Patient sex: M
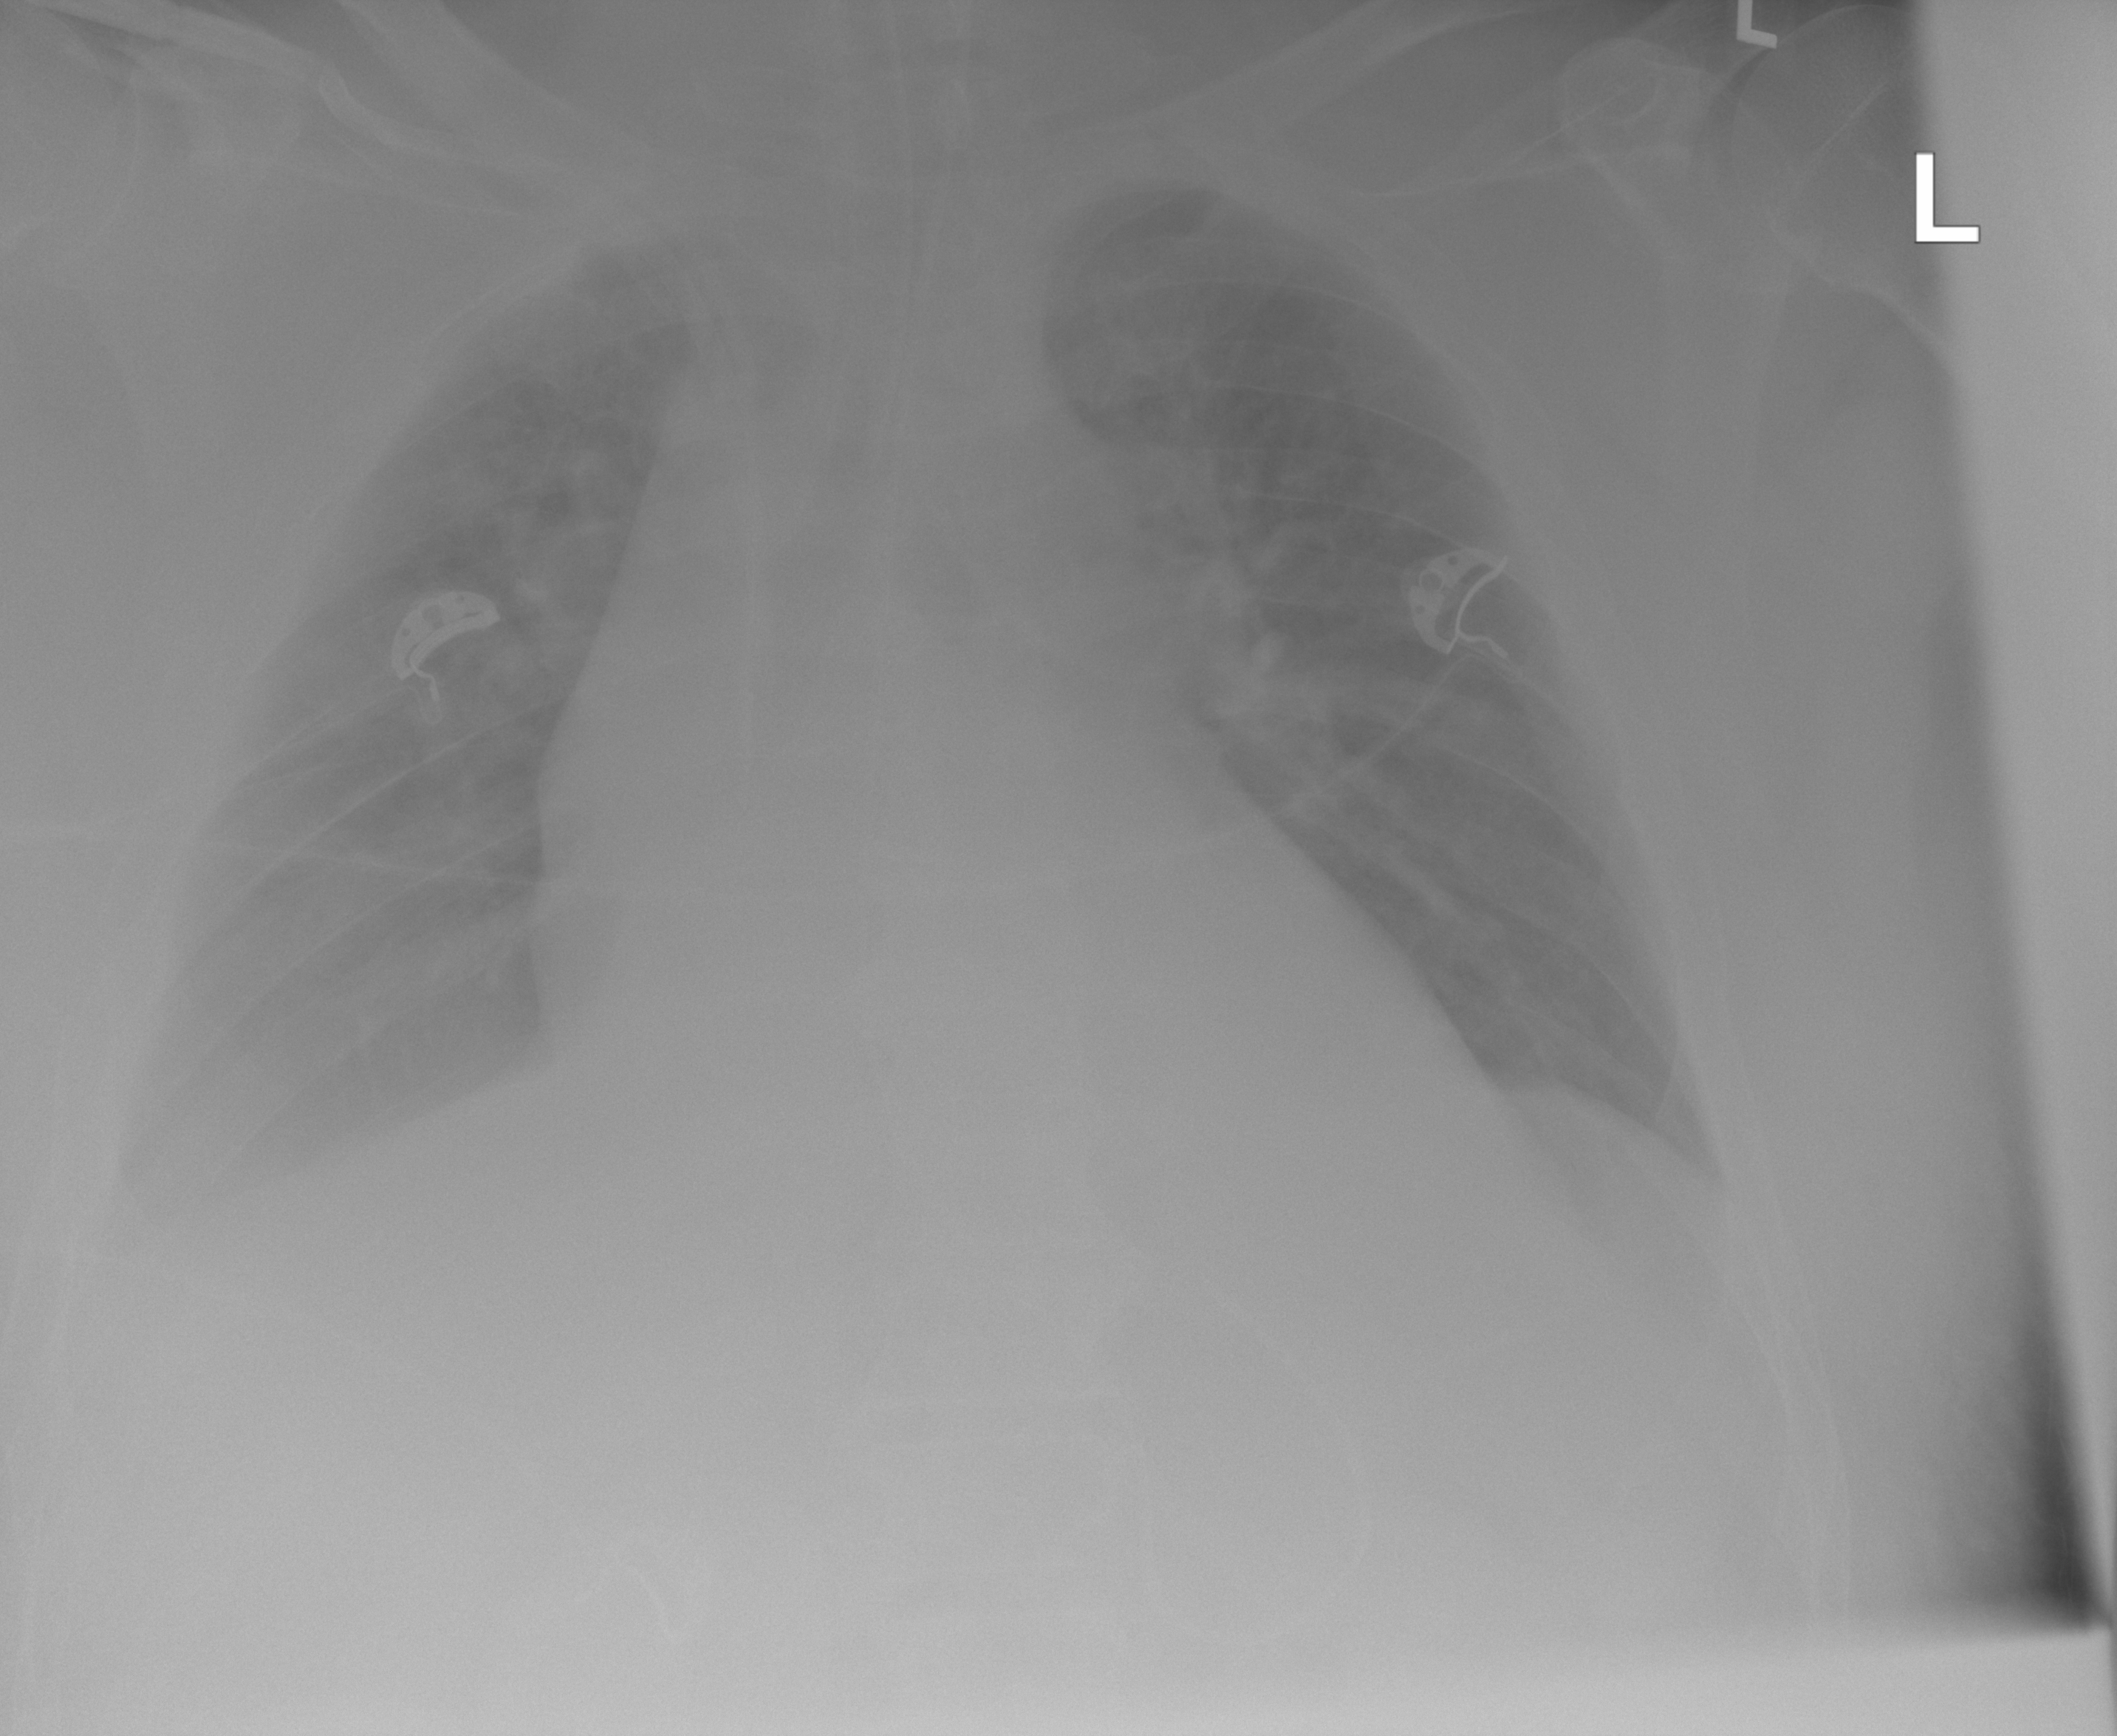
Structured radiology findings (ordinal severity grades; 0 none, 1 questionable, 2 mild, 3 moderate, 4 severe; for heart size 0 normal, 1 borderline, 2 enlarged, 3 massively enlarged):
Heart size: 2
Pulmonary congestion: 2
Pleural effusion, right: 0
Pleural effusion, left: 0
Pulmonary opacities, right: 0
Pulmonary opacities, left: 0
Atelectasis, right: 2
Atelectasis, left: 0